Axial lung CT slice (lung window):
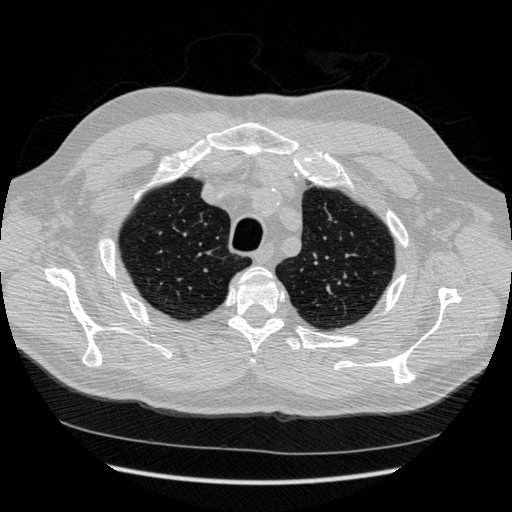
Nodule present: no